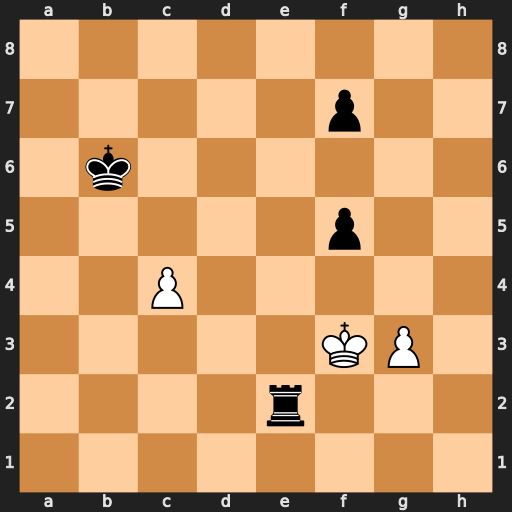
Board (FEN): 8/5p2/1k6/5p2/2P5/5KP1/4r3/8
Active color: w
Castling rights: -
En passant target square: -
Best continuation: Kxe2 Kc5 Kd3